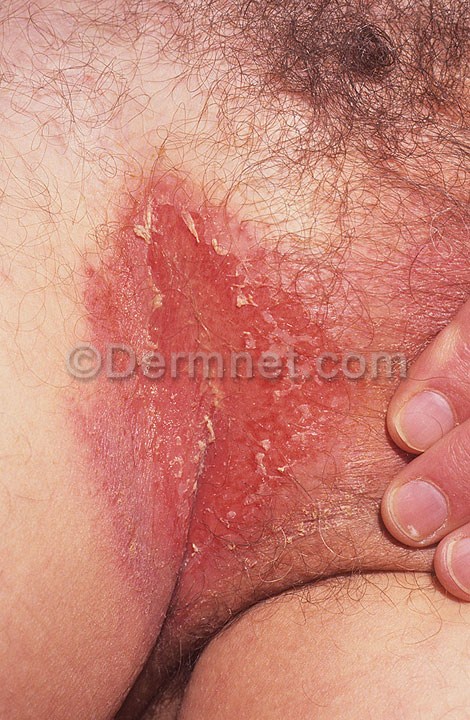
Disease: Tinea Ringworm Candidiasis and other Fungal Infections